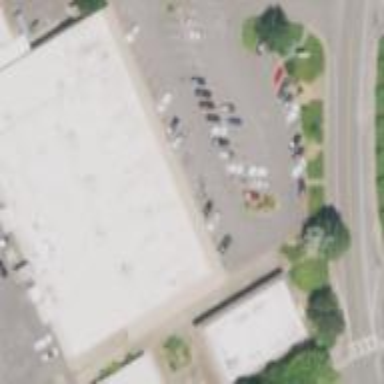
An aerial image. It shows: Building that houses supermarket.